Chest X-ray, PA view. Patient: 29 years old, sex M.
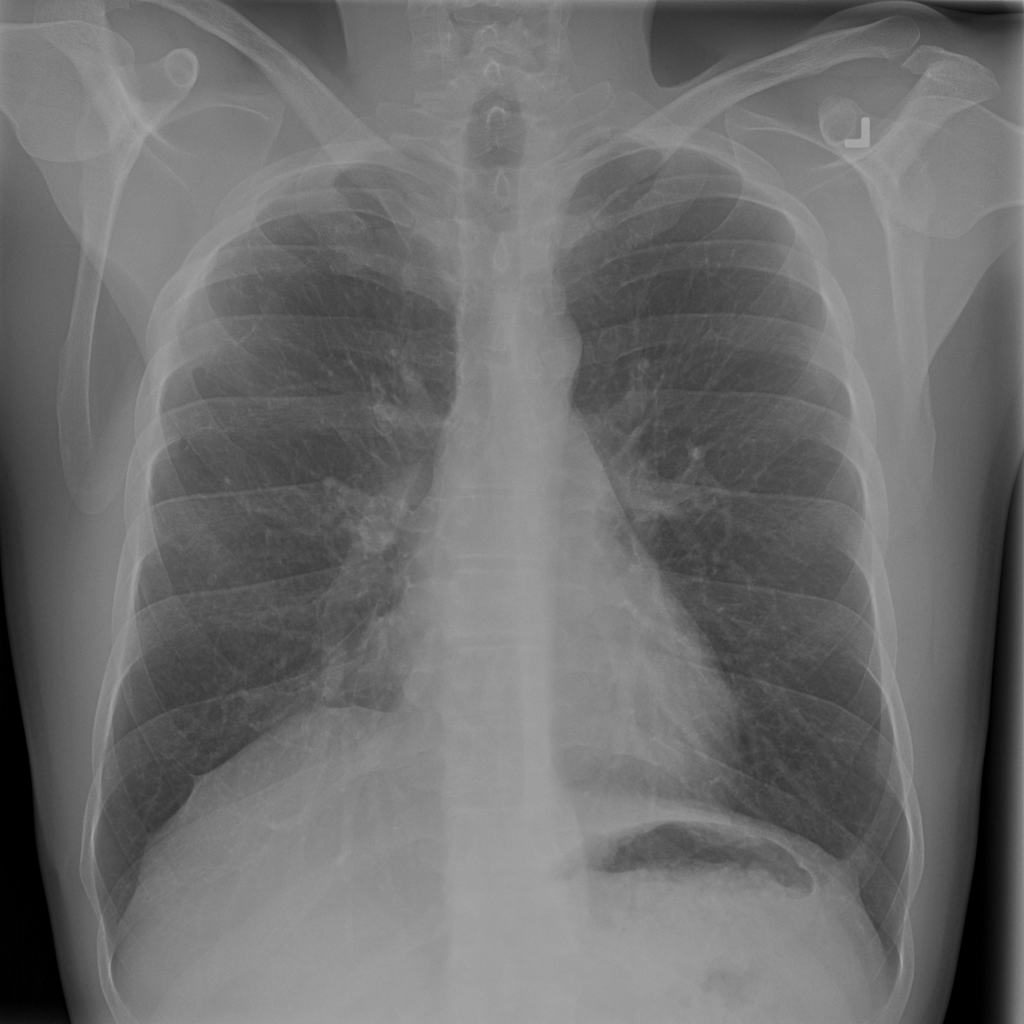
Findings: No Finding